Aerial crown-view tile of a tropical tree (Barro Colorado Island, Panama), acquired 20250616:
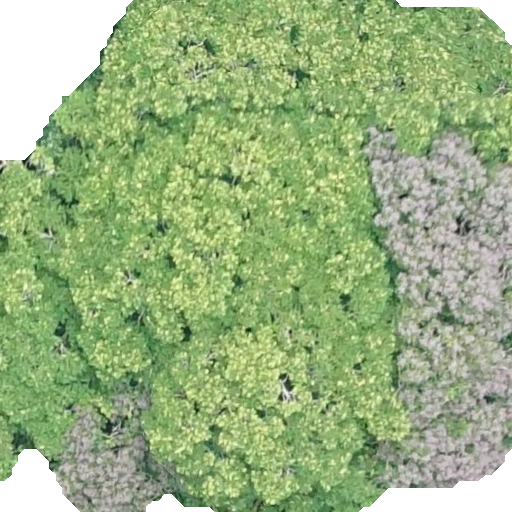
Species: Dipteryx oleifera
GBIF accepted scientific name: Dipteryx oleifera
Crown area: 441.472 m²